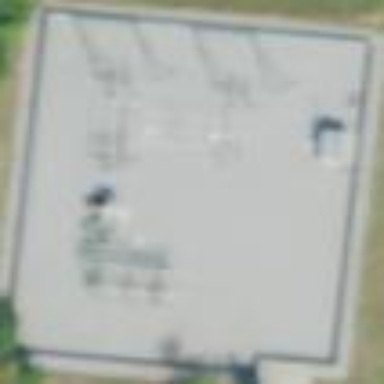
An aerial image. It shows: Distribution level power substation enclosed by fence.